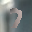
Label: 7